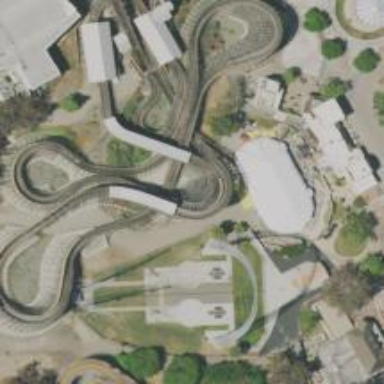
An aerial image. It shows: Thrilling roller coaster attraction.